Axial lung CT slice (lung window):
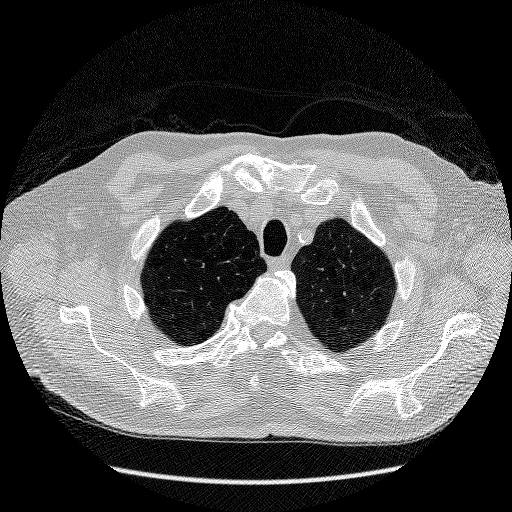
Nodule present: no